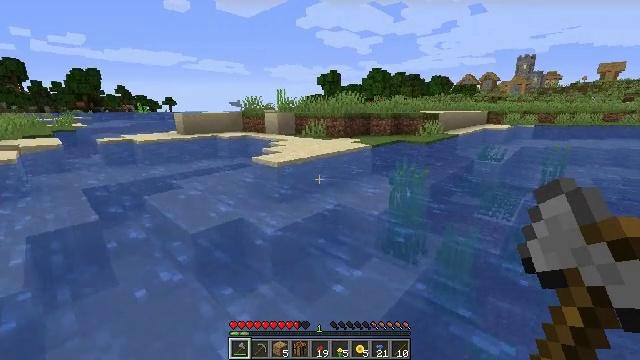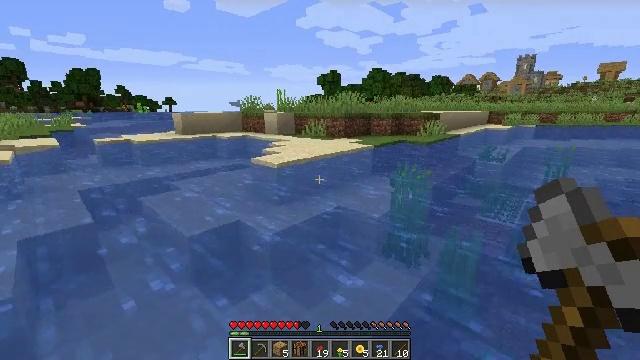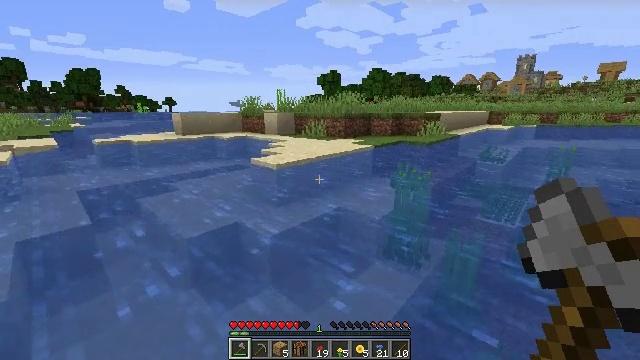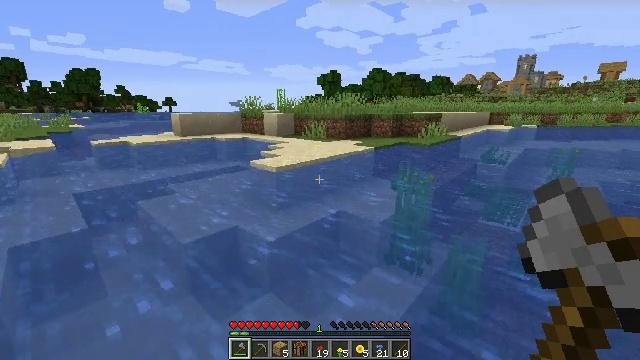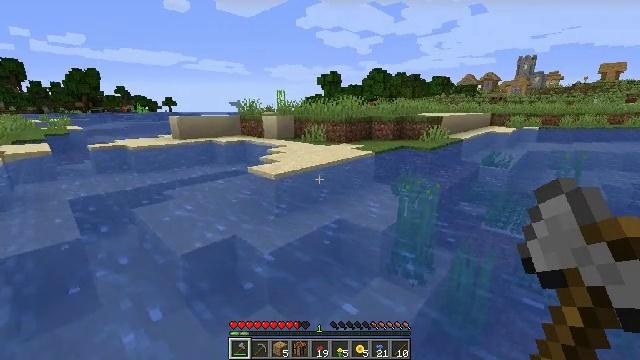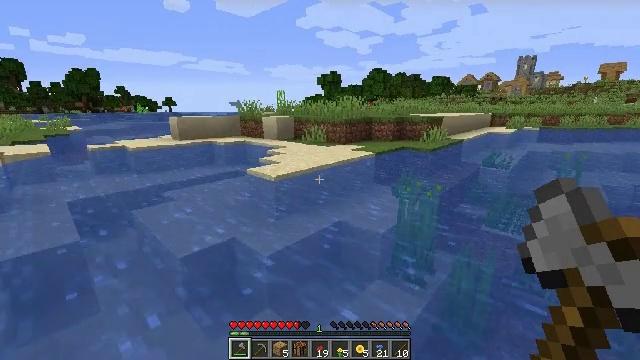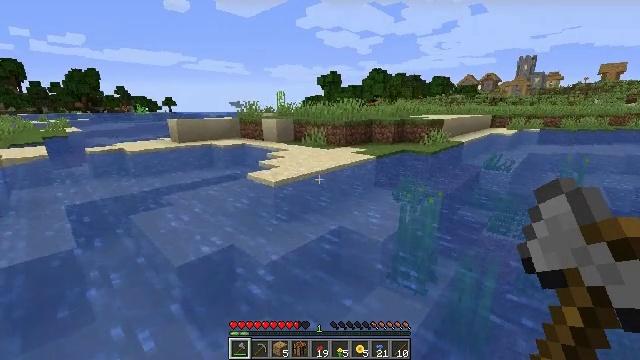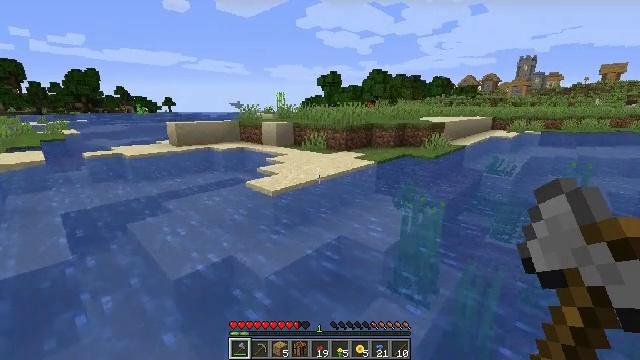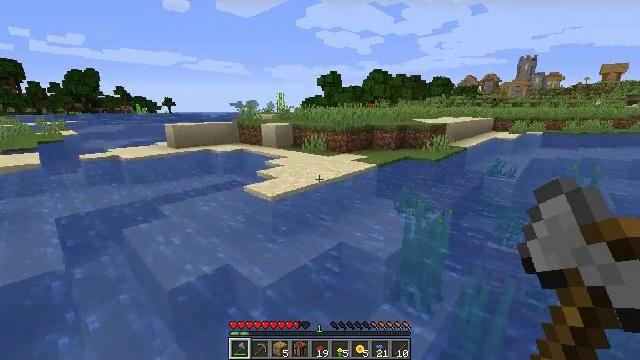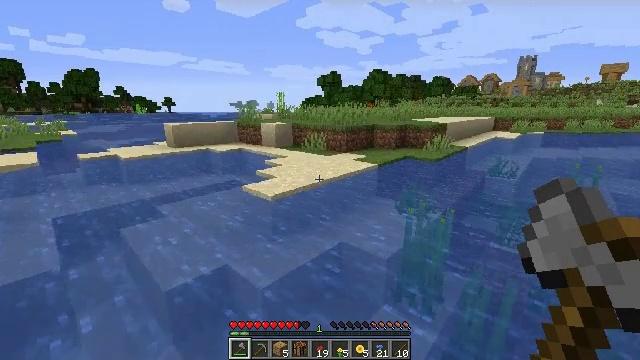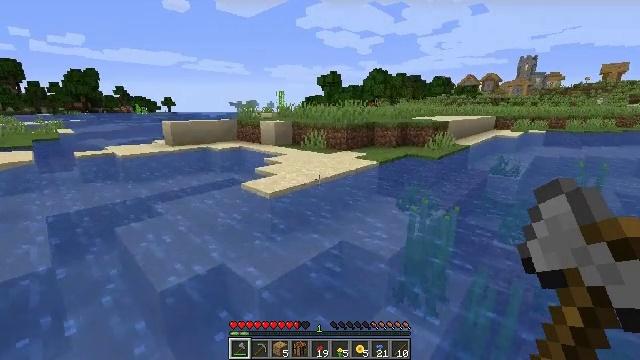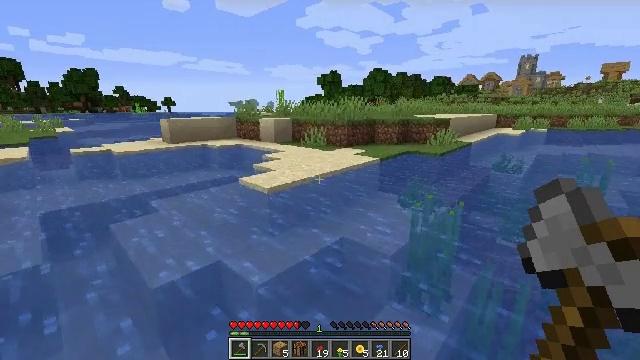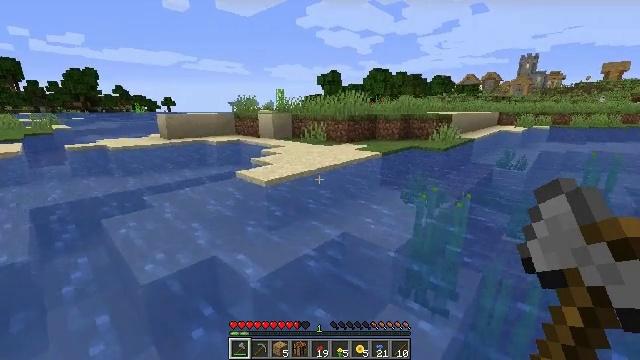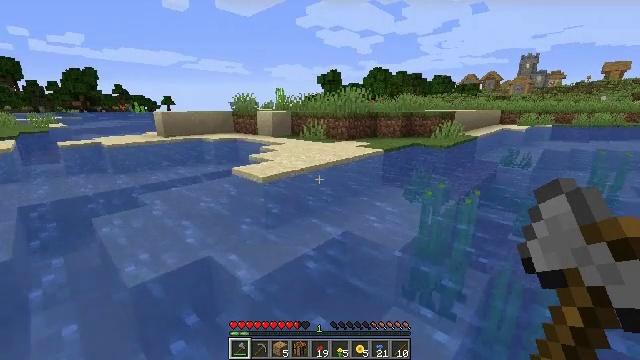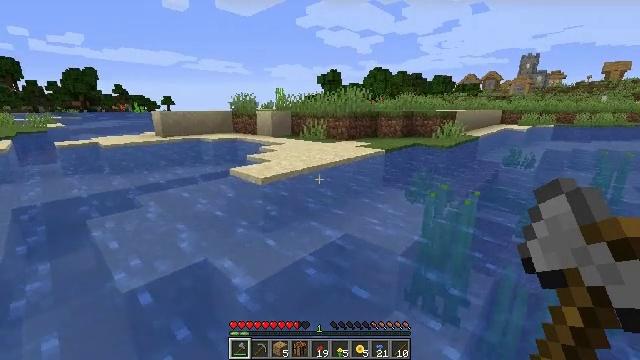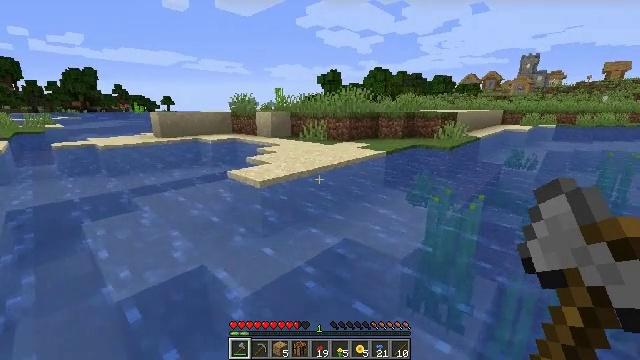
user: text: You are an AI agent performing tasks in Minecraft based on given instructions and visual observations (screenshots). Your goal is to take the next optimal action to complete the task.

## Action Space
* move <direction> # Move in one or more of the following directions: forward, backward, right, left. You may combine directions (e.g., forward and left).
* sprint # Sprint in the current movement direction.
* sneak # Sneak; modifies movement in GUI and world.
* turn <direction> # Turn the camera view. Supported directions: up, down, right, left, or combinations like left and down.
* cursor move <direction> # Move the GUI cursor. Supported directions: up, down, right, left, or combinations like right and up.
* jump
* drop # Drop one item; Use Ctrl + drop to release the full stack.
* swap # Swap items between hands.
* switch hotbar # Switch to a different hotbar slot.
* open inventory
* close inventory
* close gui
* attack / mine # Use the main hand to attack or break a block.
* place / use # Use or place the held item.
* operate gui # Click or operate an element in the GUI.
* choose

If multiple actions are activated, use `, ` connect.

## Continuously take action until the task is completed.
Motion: motion action
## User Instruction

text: Mine the sugar cane near rivers.
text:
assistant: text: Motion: move forward, jump
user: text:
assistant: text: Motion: move forward, jump
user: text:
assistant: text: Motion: move forward, jump
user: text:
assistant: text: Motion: move forward, jump
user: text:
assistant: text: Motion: move forward, jump
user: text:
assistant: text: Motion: move forward, jump
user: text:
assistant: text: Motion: move forward, jump
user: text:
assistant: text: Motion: move forward, jump
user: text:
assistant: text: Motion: move forward, jump
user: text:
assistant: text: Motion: move forward, jump
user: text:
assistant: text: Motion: move forward, jump
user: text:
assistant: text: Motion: move forward, jump
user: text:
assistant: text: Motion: move forward, jump
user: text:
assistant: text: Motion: move forward, jump
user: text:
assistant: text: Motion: move forward, jump
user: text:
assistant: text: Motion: move forward, jump
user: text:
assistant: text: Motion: move forward, jump
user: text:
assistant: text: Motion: move forward, jump
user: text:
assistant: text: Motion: move forward, jump
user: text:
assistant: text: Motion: move forward, jump
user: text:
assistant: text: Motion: move forward, jump
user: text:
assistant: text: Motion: move forward, jump
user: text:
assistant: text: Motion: move forward, jump
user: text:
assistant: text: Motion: move forward, jump
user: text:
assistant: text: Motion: move forward, jump
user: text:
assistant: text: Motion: move forward, jump
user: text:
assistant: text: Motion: move forward, jump
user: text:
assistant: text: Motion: move forward, jump
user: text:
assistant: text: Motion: move forward, jump
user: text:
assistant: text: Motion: move forward, jump